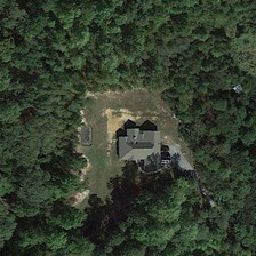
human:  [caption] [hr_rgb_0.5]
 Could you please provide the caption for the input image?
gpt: It's a house with a house and light brown land.

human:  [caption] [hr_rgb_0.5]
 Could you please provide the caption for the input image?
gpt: a residential surrounded by so many dark green plants .

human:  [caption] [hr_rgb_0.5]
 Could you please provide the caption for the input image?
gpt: a house in the middle while surrounded by many plants .

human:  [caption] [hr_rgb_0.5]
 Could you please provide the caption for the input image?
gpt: House with bright brown land.

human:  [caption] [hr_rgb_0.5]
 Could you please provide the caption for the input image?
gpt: is a residence with a bright brown house and land.